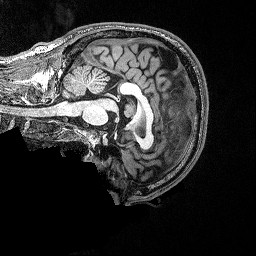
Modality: T1w
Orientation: sagittal
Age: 47
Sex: male
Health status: ill
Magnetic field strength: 3 T
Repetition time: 2.53 s
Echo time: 0.00331 s